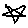
Label: star